Interaction volume radius: 10 \u00c5
Interaction volume height: 15 \u00c5
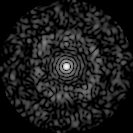
Disorder parameter: 0.8189